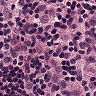
Metastatic tissue present: no